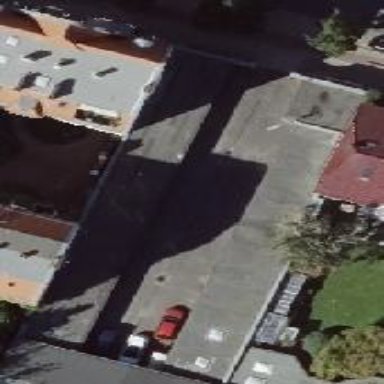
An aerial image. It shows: Group of garages.